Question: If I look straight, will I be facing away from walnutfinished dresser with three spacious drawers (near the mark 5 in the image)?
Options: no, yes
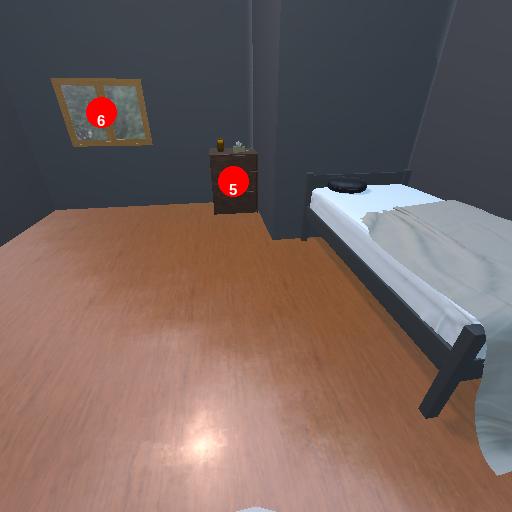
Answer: no